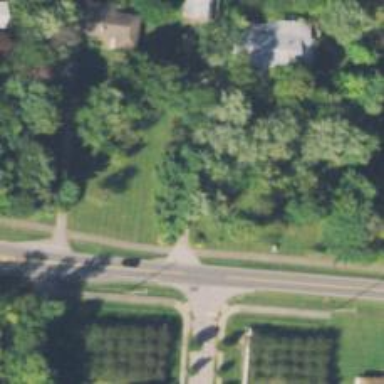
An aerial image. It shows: Driveway leading to service road.